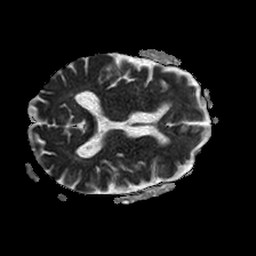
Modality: ADC
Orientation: axial
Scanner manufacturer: philips
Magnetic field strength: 1.5 T
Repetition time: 3.398 s
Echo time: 0.06922 s